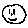
Label: smiley face